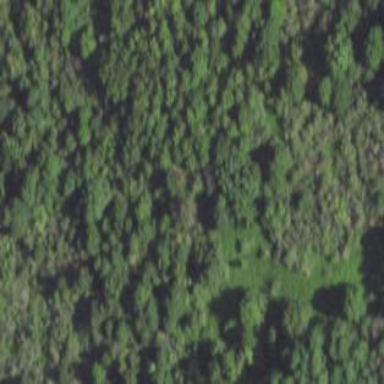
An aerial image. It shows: Patch of scrub vegetation.